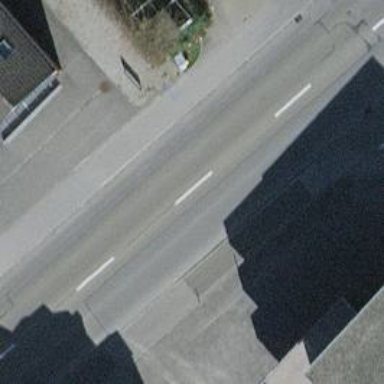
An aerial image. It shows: Uncontrolled zebra crossing with pedestrian island.